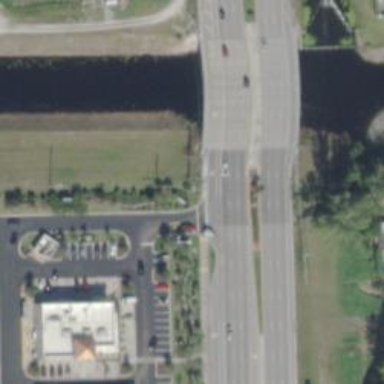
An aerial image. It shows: Primary highway with bridge.